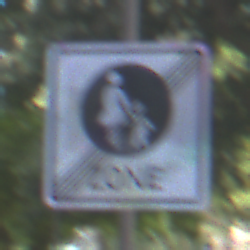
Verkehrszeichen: EndeFussgaengerzone
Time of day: MorningAfternoon
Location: Outdoor (Suburban)
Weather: PartlyCloudy
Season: NotSpecified
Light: Natural